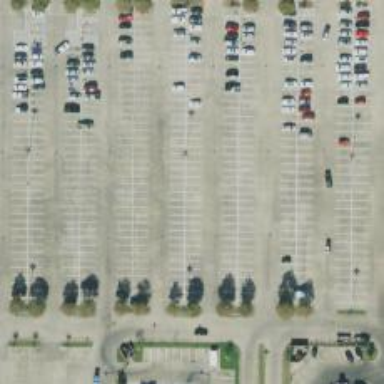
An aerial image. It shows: Parking space.